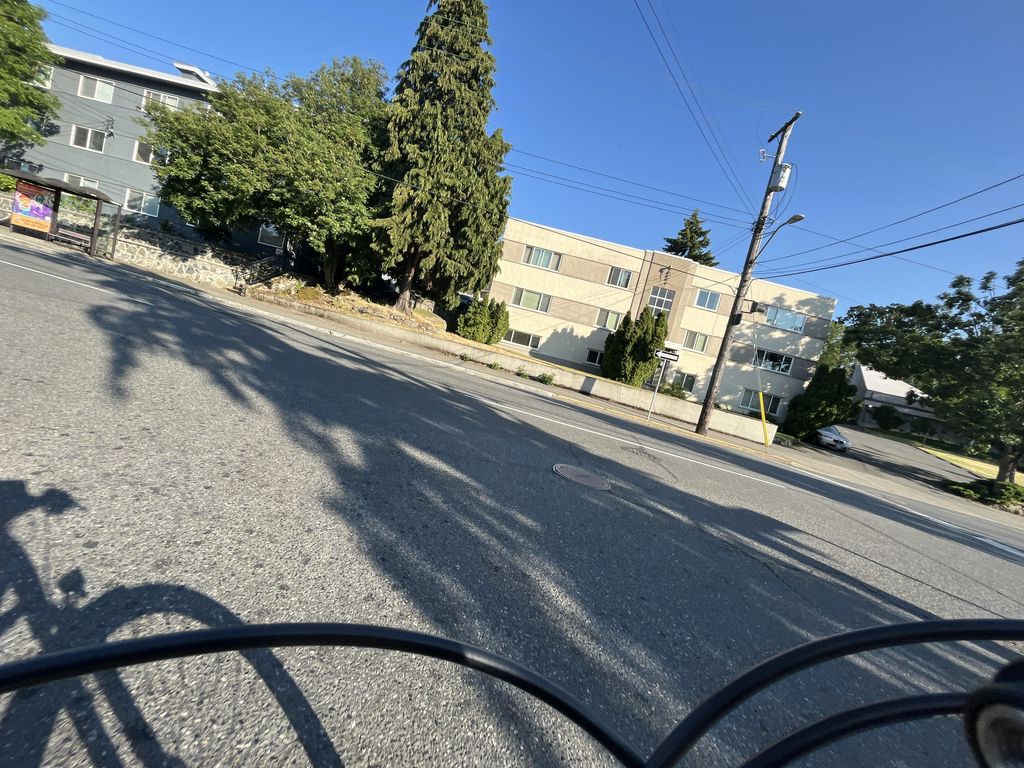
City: victoria